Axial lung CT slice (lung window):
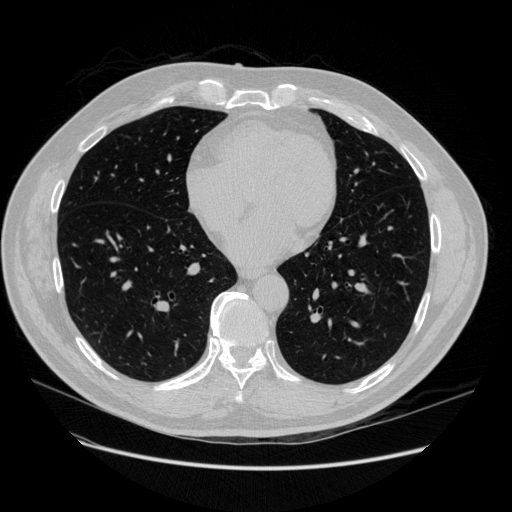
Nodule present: no